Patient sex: F
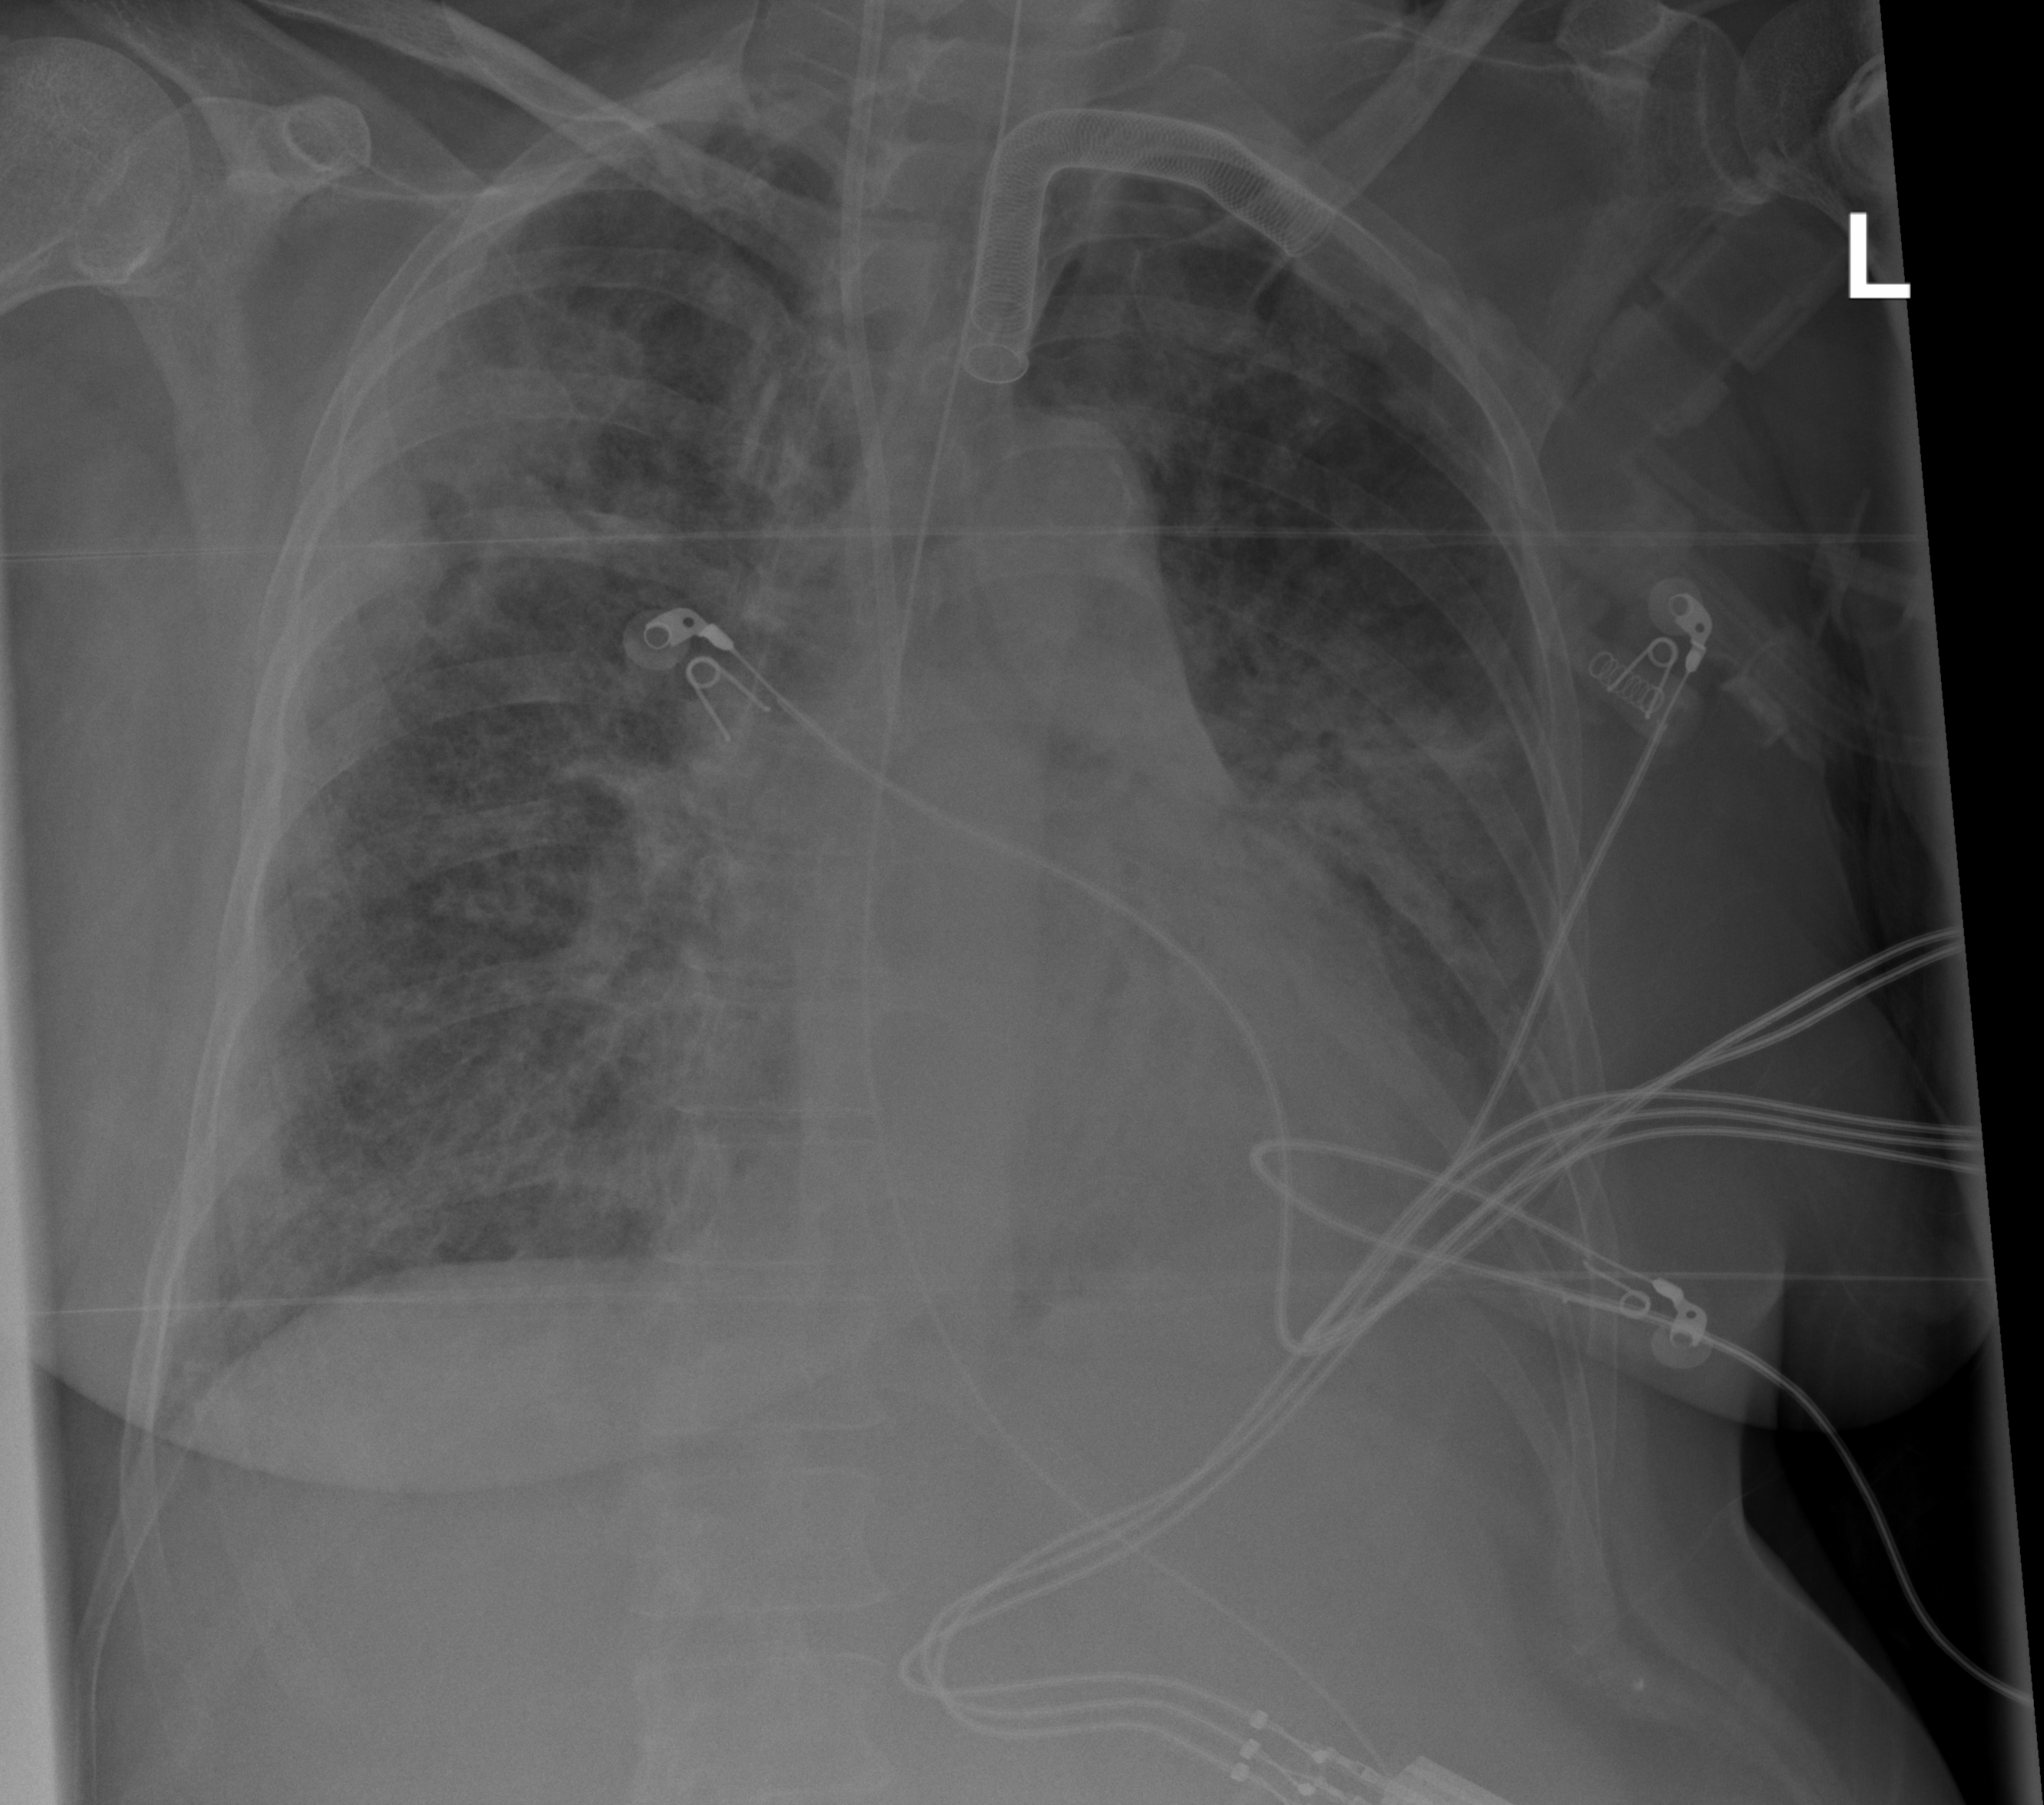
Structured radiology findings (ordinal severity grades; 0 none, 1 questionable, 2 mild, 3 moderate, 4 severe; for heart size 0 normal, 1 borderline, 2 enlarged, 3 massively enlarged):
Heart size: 2
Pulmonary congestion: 2
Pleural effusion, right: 0
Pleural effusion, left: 2
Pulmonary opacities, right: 3
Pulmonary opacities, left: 2
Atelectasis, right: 2
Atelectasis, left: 2